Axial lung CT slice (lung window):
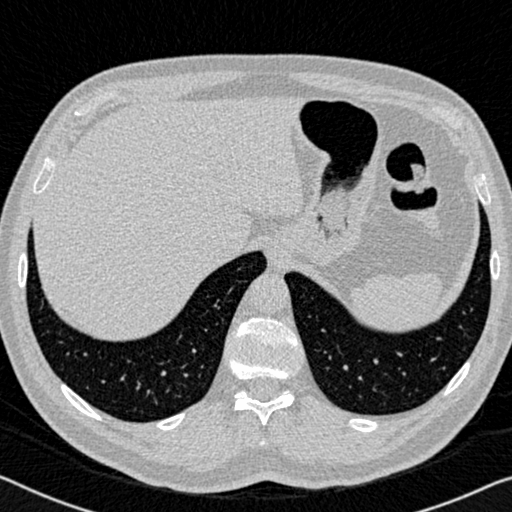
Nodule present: no